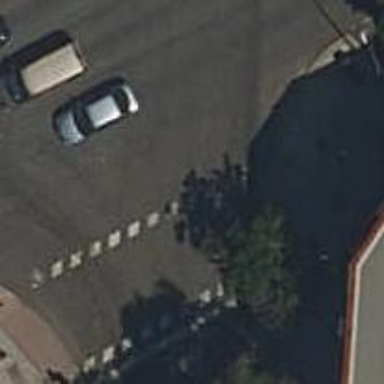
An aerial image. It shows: Traffic signals at road crossing.